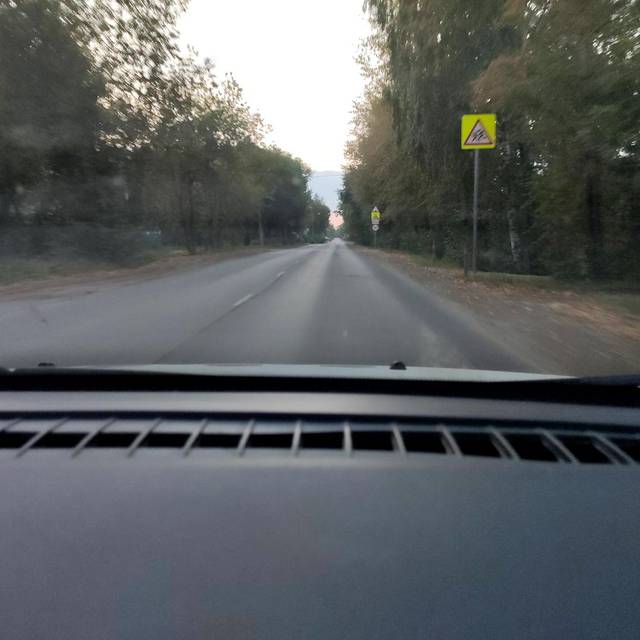
Region: Russia
Coordinates: 58.035, 56.351